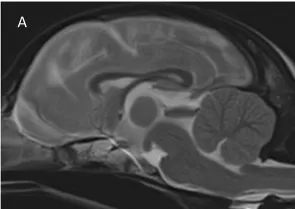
Images of the second MRI study after the resolution of the clinical signs. The transverse and dorsal images are at similar levels as those in Figure 1. Mid-sagittal T2W,. Notice that the cerebellum shows normal position.
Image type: radiology (mri)